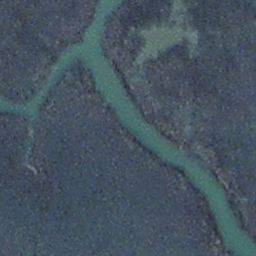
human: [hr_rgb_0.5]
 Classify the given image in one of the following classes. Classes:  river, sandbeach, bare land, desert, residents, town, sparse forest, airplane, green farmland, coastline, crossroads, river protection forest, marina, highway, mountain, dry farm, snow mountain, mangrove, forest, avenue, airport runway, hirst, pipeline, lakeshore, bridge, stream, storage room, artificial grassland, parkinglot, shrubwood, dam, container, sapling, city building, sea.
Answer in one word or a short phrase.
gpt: stream